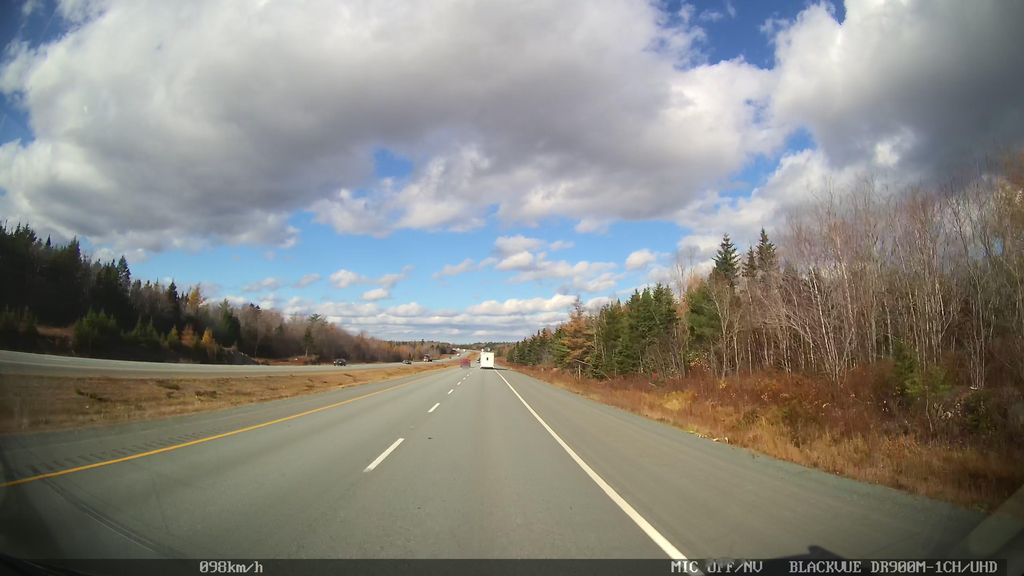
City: halifax